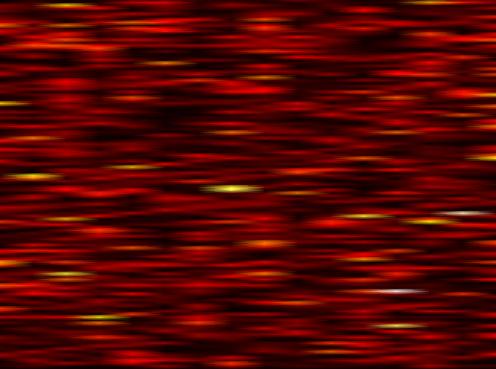
Label: FOFDM